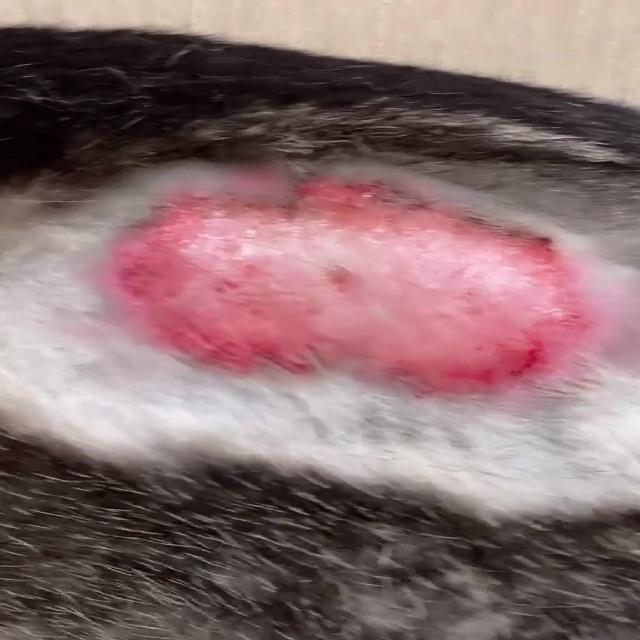
Canine dermatitis — inflammation of the skin presenting with erythema, pruritus, papules, and excoriation. May be allergic, contact, or atopic in origin.